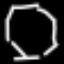
Label: octagon